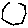
Label: hexagon